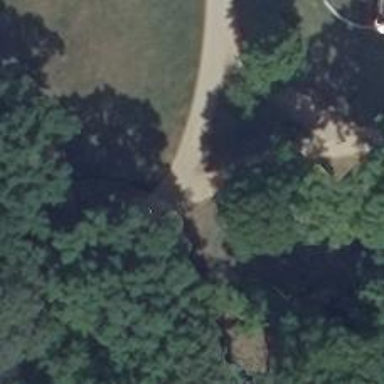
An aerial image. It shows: Gravel footway.